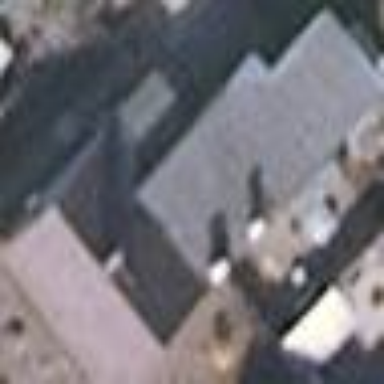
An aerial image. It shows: Detached building.